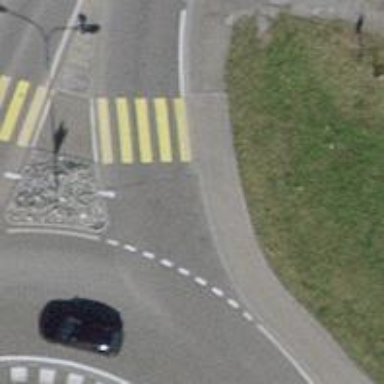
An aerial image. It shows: Uncontrolled zebra crossing with central island.